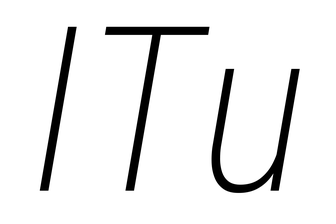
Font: Roboto-Italic_Condensed_ExtraLight_Italic